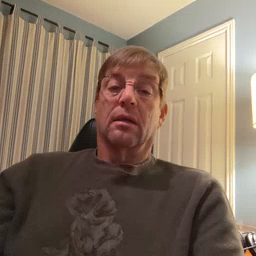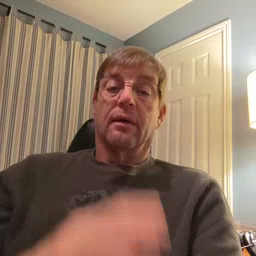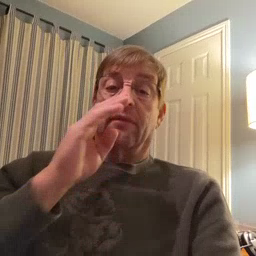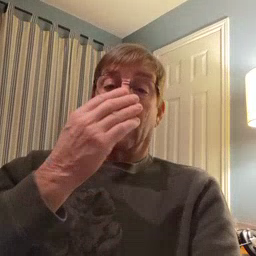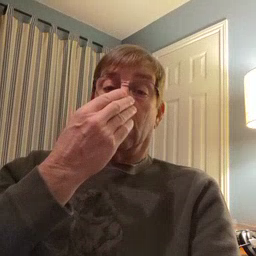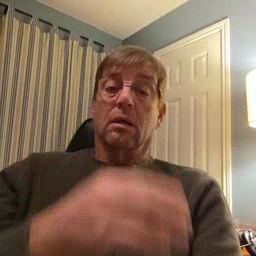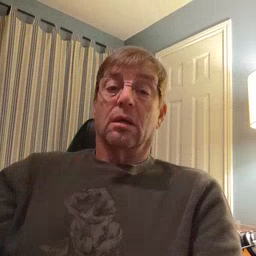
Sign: flower